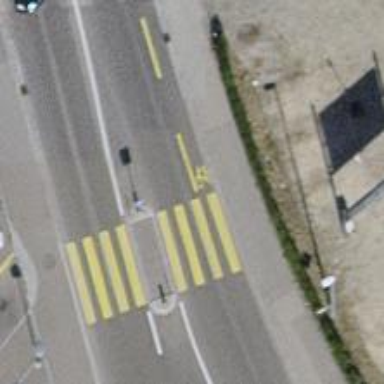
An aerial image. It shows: Uncontrolled crossing with central island on the road.